RGB frame:
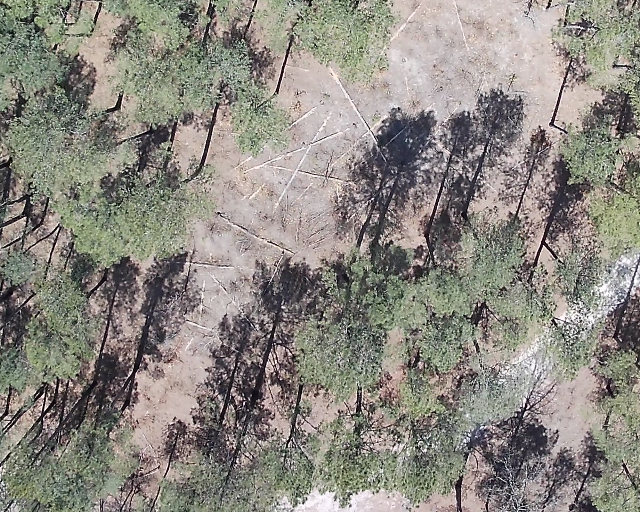
Thermal frame:
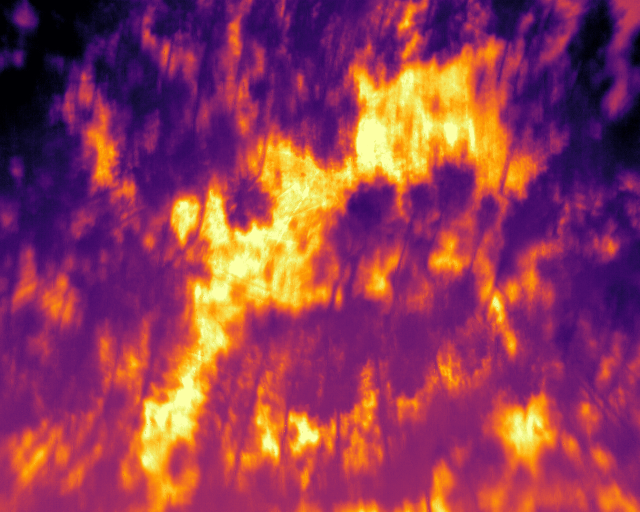
Captured: 2026-02-27 02:34:53
Pixels at or above 80 °C: 0 (fraction of frame: 0)